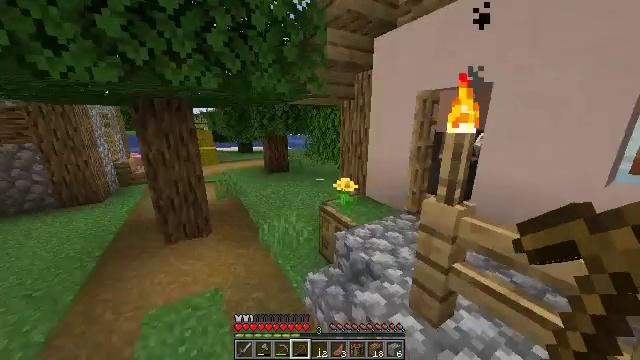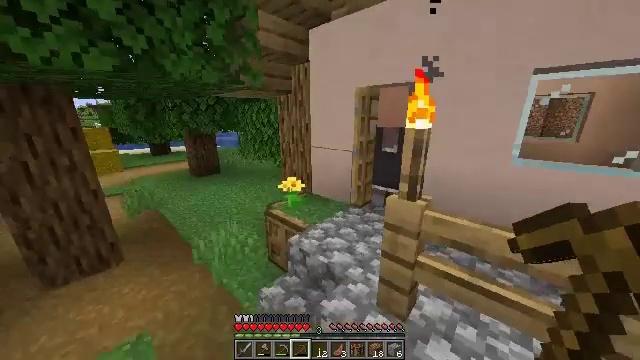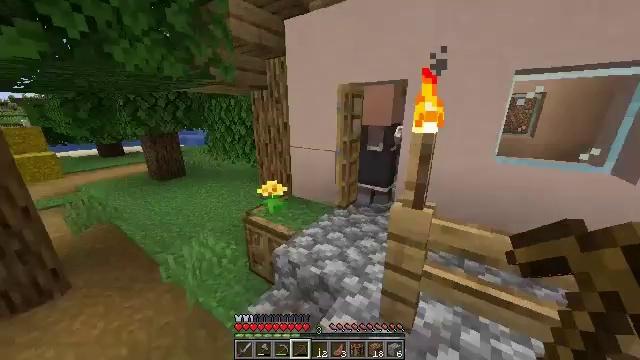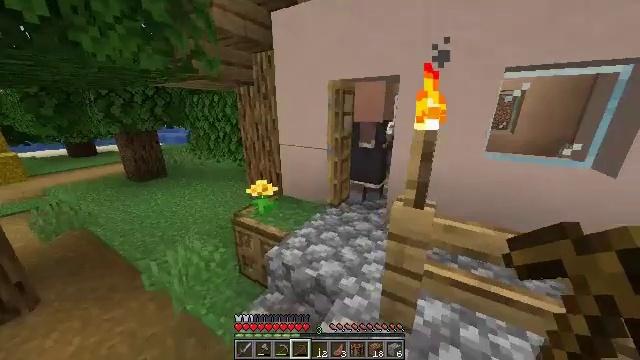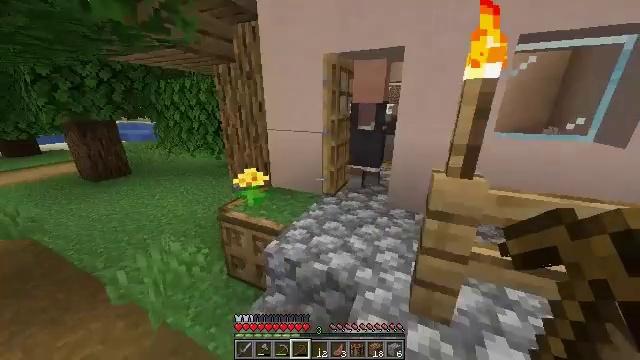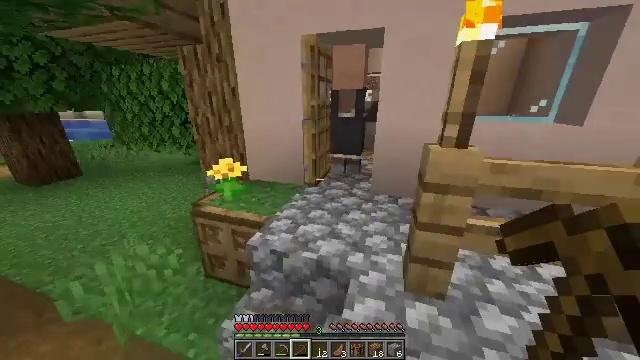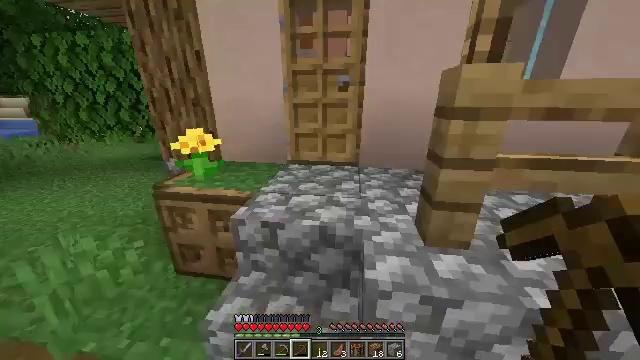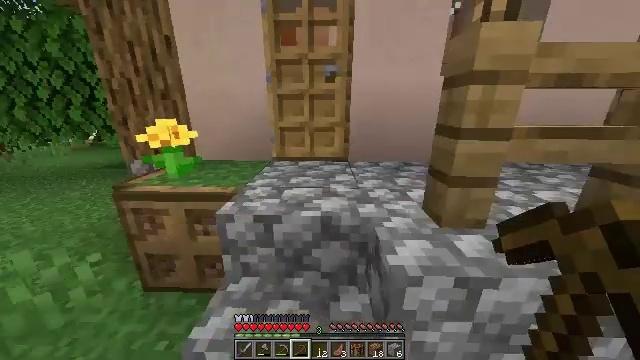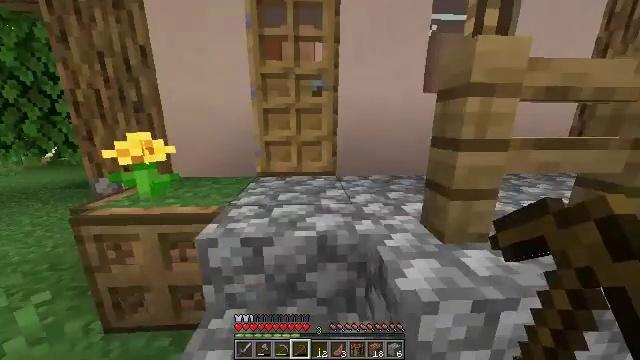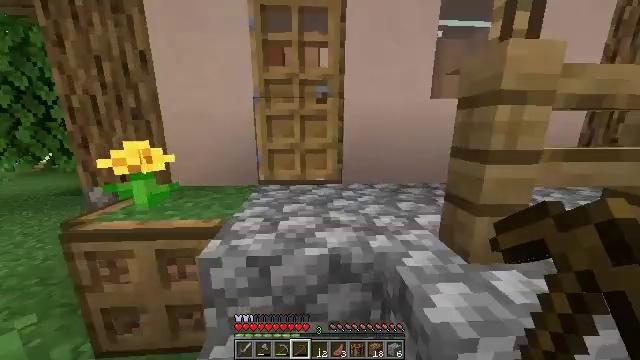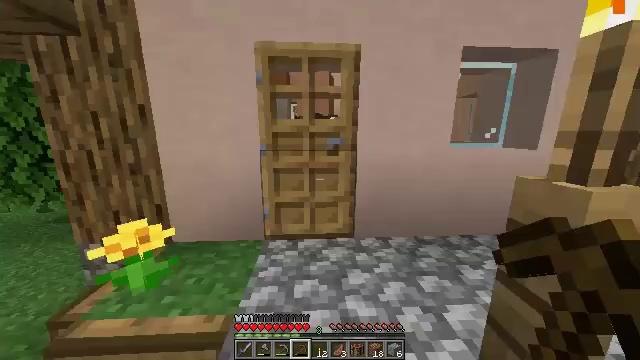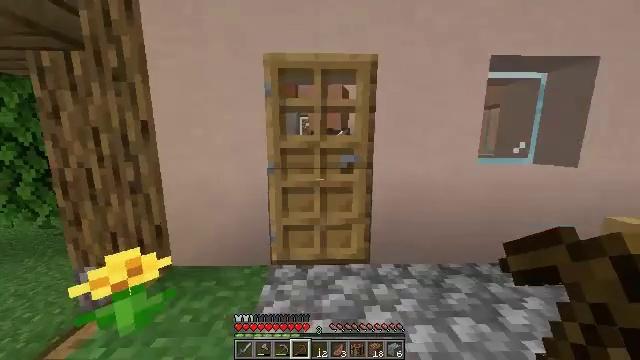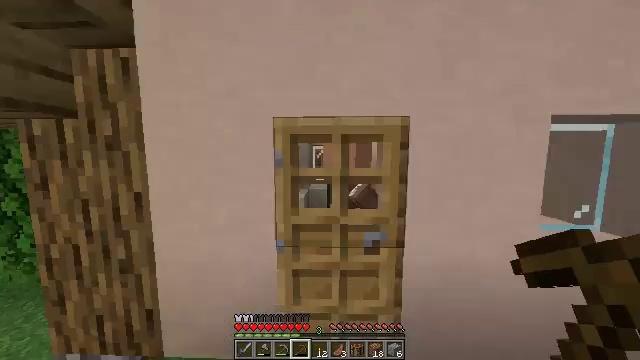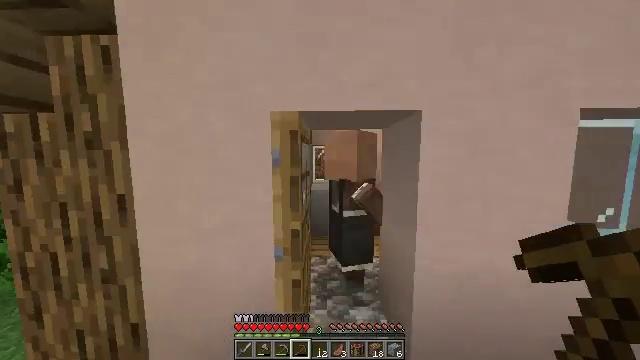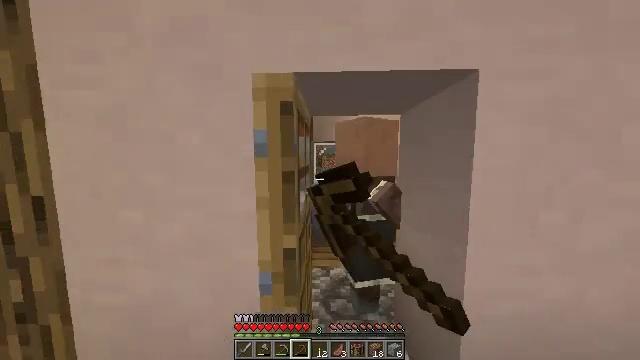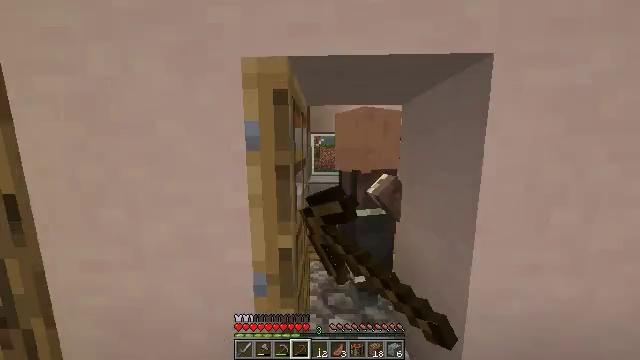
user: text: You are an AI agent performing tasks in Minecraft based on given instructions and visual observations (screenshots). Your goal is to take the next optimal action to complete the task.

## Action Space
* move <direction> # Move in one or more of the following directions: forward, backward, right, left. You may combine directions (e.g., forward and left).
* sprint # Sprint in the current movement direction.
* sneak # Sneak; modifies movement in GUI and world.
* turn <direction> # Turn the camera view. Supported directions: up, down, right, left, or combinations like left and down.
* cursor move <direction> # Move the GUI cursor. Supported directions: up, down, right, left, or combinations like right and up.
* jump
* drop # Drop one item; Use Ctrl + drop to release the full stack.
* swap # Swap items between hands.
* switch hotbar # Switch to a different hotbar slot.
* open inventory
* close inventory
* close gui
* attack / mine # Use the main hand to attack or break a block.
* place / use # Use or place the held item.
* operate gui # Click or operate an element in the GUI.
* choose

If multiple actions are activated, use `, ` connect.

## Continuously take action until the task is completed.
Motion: motion action
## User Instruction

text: Attack the terracotta block to obtain it.
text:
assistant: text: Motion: move forward and move left, turn right and down
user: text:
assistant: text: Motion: move forward and move left, turn right
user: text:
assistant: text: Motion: move forward and move left, turn right
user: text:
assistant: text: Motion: move forward and move left, turn right and down
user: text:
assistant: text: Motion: move forward and move left, turn right
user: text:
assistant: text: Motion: move forward and move left, turn right
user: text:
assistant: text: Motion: move forward, turn right and up
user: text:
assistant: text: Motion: move forward, turn right and up
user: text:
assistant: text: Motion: move forward, turn up
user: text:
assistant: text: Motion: move forward
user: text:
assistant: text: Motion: move forward, turn left and up
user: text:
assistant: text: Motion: move forward, turn left and up
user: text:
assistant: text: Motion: move forward, use / place
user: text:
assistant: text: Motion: move forward, use / place
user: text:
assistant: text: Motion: move forward, turn down
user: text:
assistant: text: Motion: move forward, turn right and down
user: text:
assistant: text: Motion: move forward, turn down
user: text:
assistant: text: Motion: move forward, turn down
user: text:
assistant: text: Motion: move forward and move right, turn right and down
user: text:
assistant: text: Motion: move forward and move right
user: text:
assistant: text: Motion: move forward and move right
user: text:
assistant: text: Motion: move forward
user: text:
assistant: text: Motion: move forward
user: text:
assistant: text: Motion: move forward
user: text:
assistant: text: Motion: move forward
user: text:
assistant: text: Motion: move forward, turn left
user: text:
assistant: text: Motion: move forward, turn right and down
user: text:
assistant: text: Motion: move forward, turn right and down
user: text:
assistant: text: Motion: move forward, turn right and down
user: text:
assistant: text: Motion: move left, turn right and down